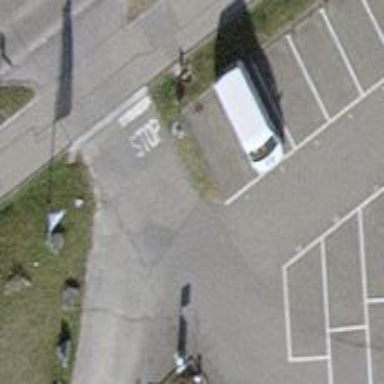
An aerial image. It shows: Road serving as parking aisle.